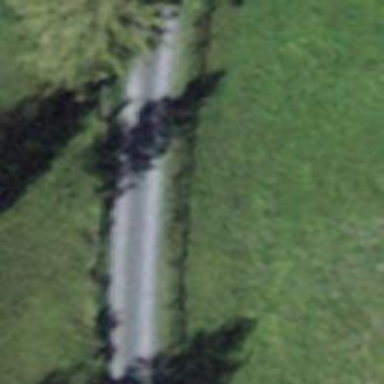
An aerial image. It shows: Unclassified road with smooth asphalt surface. The road has high-quality grade 1 tracktype.